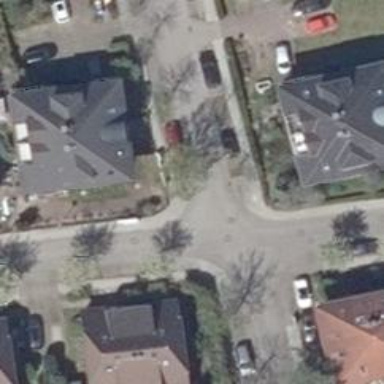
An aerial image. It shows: Residential road with sidewalks on both sides.